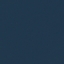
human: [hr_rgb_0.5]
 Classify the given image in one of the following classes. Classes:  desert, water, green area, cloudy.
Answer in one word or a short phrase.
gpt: water